Interaction volume radius: 5 \u00c5
Interaction volume height: 20 \u00c5
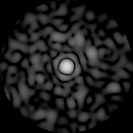
Disorder parameter: 0.801